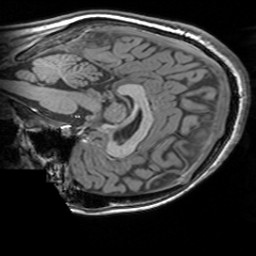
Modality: T1w
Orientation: sagittal
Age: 21
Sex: female
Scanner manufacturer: siemens
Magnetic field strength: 3 T
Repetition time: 1.63 s
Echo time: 0.00311 s